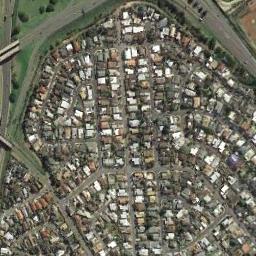
Label: residential